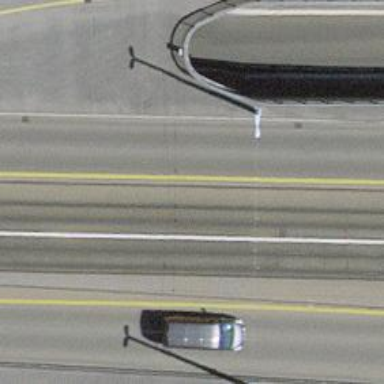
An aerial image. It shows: Primary highway bridge with asphalt surface. There is cycle track on the right side.